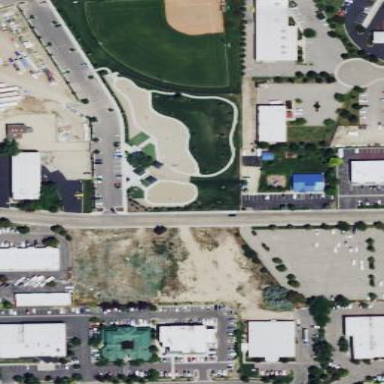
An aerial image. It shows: Dog park for leisure land.